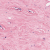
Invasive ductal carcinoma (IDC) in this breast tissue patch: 0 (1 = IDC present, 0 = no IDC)